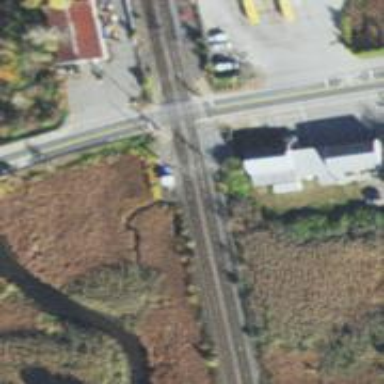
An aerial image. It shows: Railway junction.